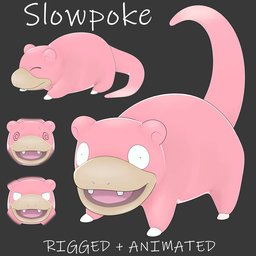
Label: animals